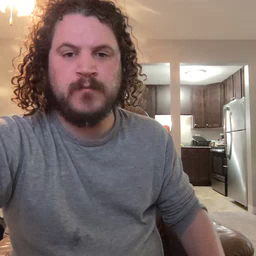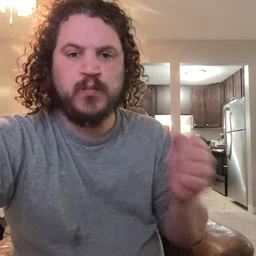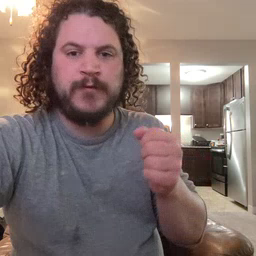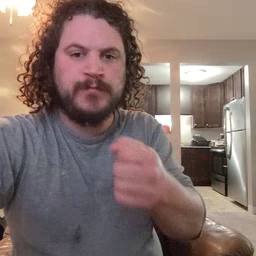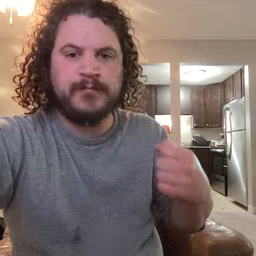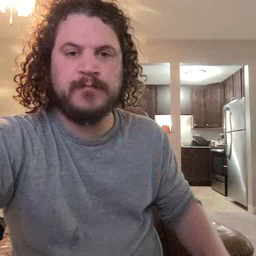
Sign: refrigerator